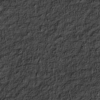
Label: not_dusty